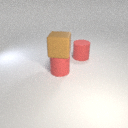
large red rubber cylinder to the left of large red rubber cylinder